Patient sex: M
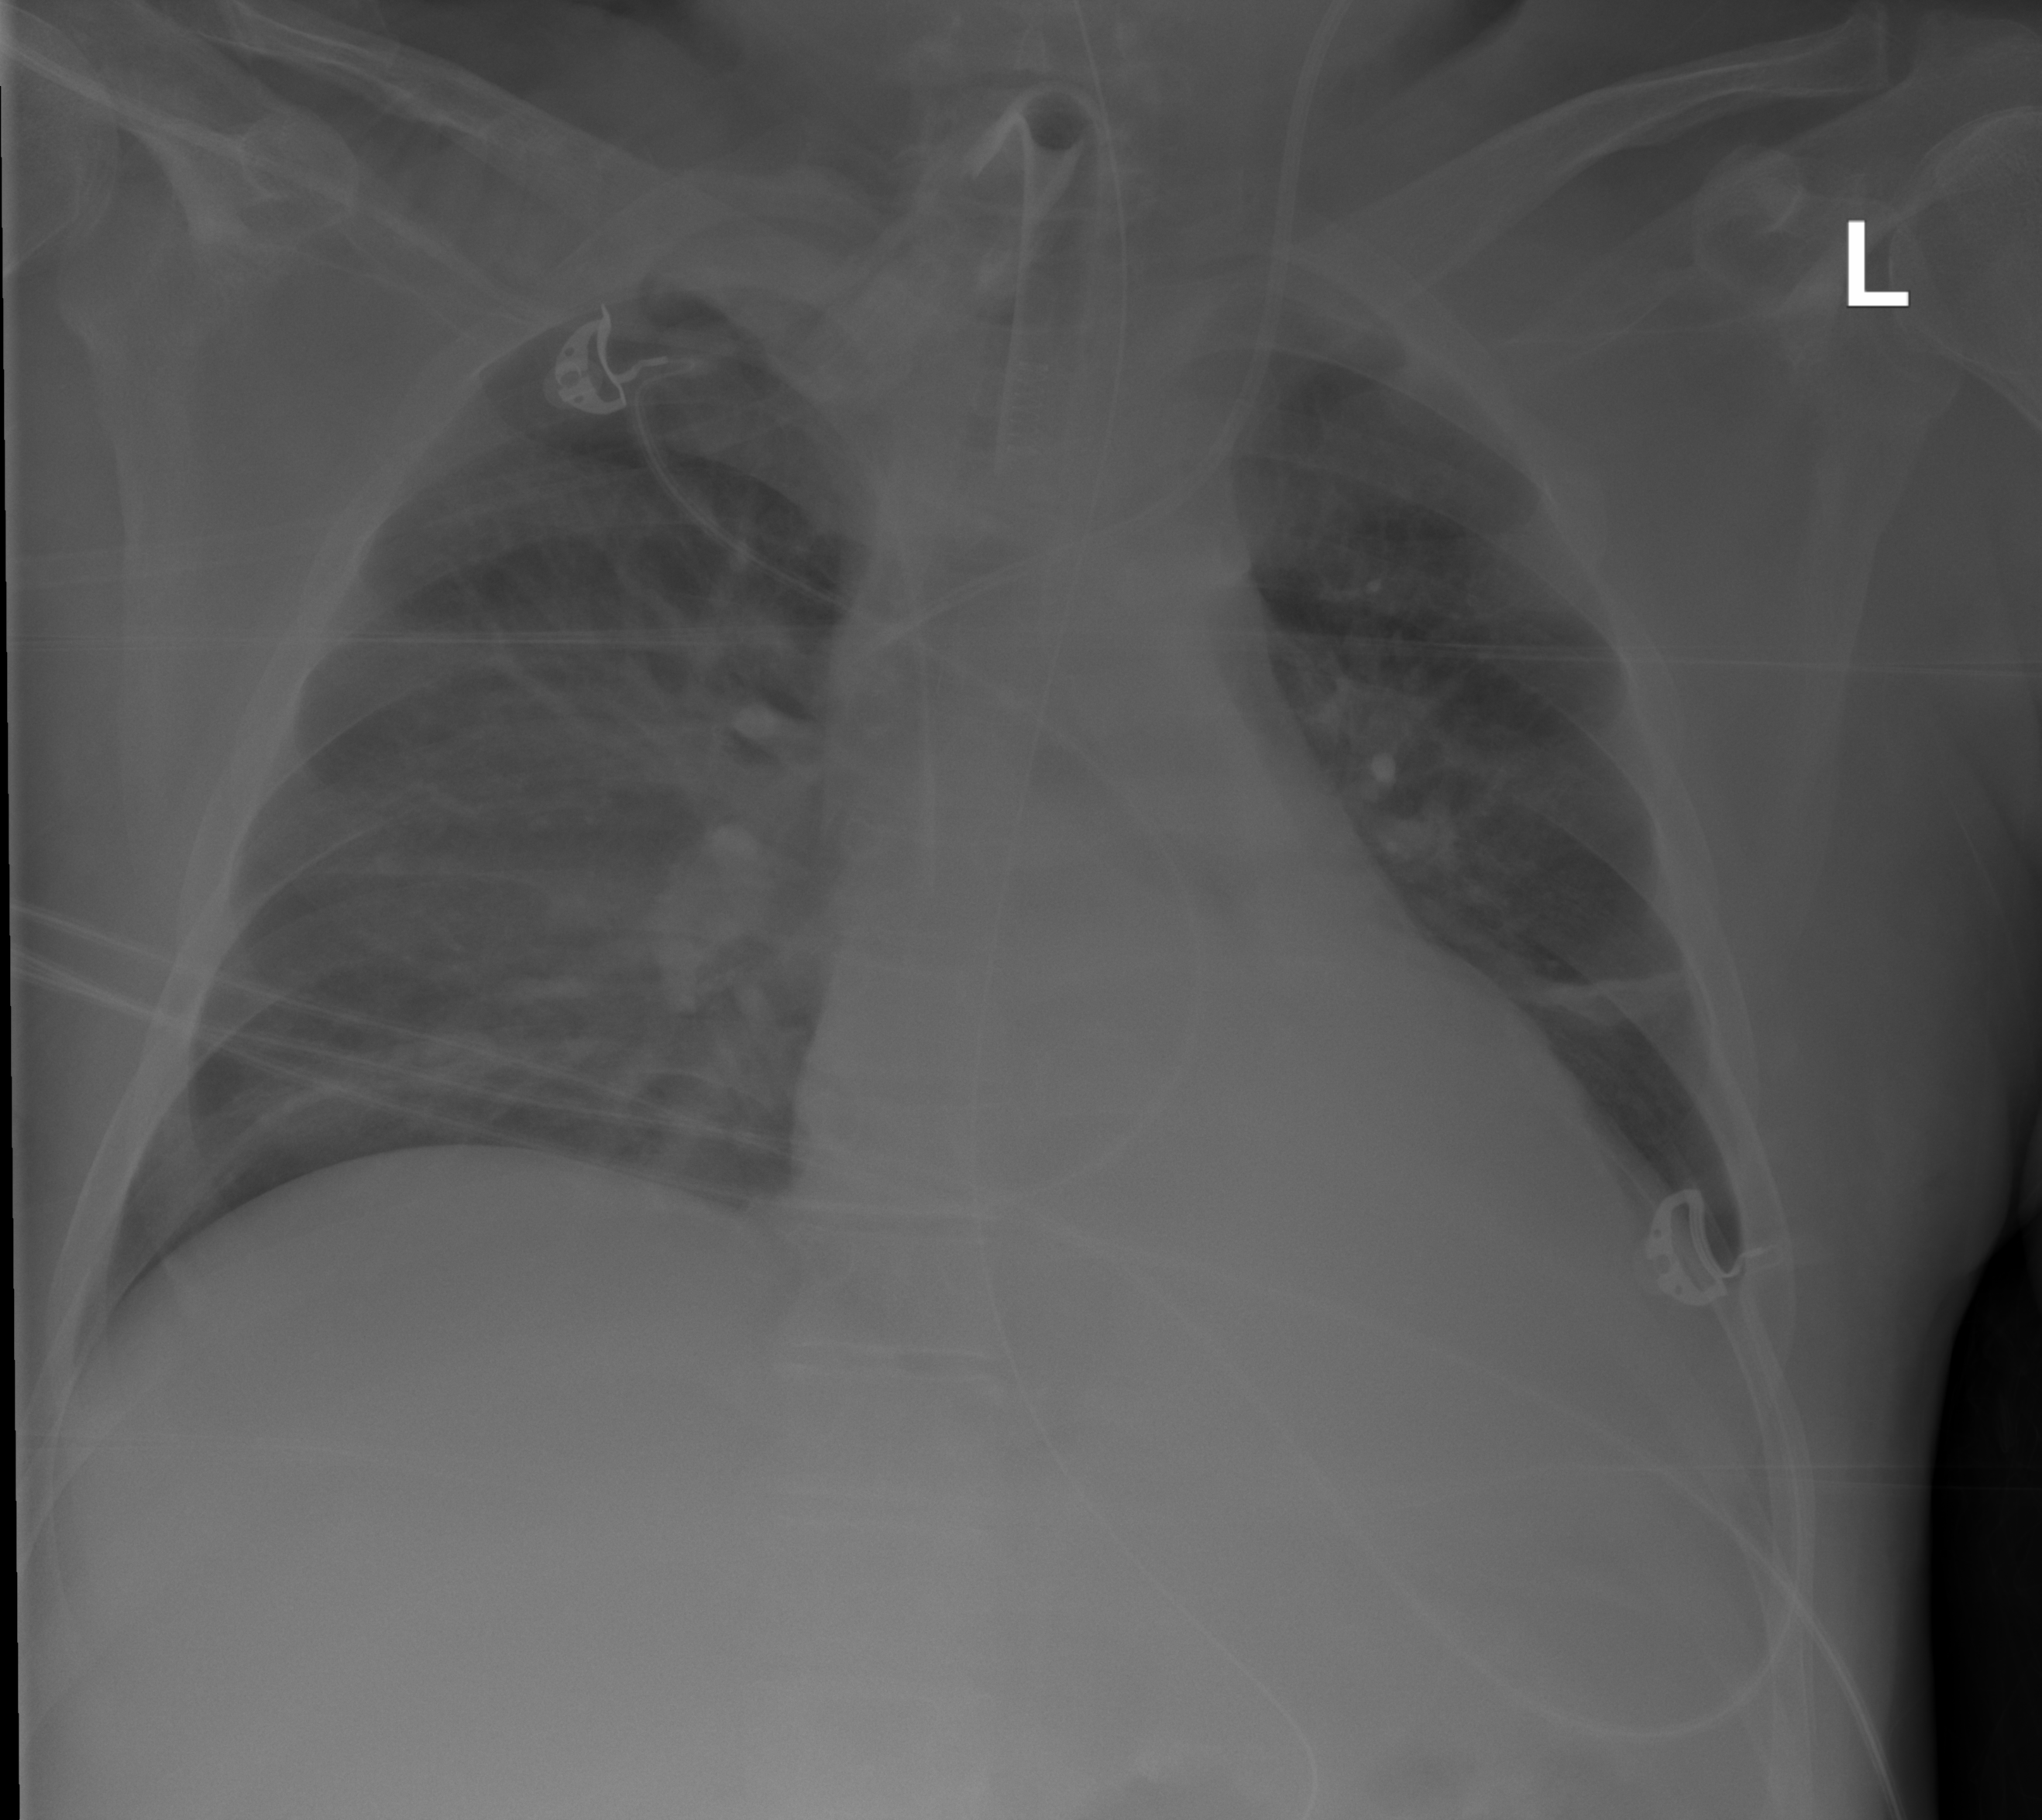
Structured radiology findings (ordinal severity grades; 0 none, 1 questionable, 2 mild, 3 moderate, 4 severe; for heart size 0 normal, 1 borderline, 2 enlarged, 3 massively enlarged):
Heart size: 2
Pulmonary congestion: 1
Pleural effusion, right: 0
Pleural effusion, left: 2
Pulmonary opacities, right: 2
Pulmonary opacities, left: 0
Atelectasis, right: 2
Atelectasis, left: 2